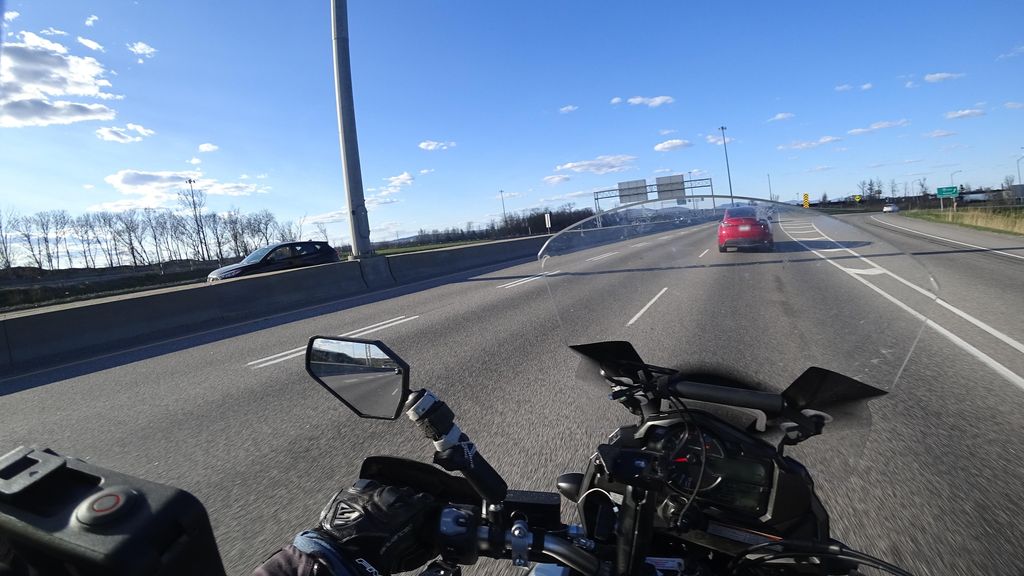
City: quebec_city